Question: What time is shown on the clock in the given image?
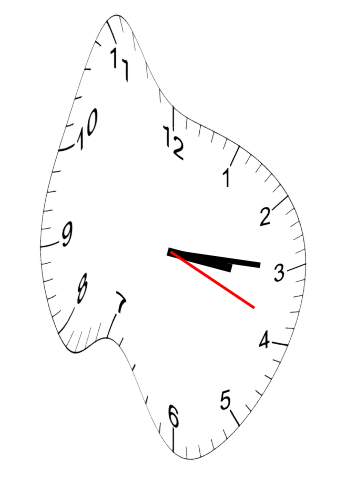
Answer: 03:15:19